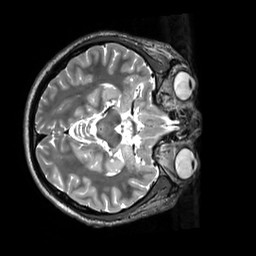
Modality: T2w
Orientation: axial
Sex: male
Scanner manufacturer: siemens
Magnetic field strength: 3 T
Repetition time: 3.2 s
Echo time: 0.409 s